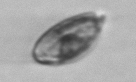
Label: Katodinium_or_Torodinium